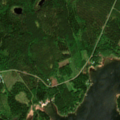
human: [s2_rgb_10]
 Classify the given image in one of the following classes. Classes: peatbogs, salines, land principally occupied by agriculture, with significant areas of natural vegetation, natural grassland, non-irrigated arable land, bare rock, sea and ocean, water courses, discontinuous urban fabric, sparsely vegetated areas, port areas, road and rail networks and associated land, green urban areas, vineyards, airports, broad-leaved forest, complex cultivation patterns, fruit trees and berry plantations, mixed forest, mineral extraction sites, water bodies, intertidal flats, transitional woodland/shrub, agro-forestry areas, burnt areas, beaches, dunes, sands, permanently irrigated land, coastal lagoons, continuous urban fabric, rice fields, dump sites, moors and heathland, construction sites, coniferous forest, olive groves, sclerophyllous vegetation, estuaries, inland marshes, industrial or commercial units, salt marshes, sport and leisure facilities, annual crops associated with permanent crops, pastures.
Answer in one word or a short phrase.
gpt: mixed forest, sea and ocean